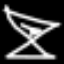
Label: hourglass